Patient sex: M
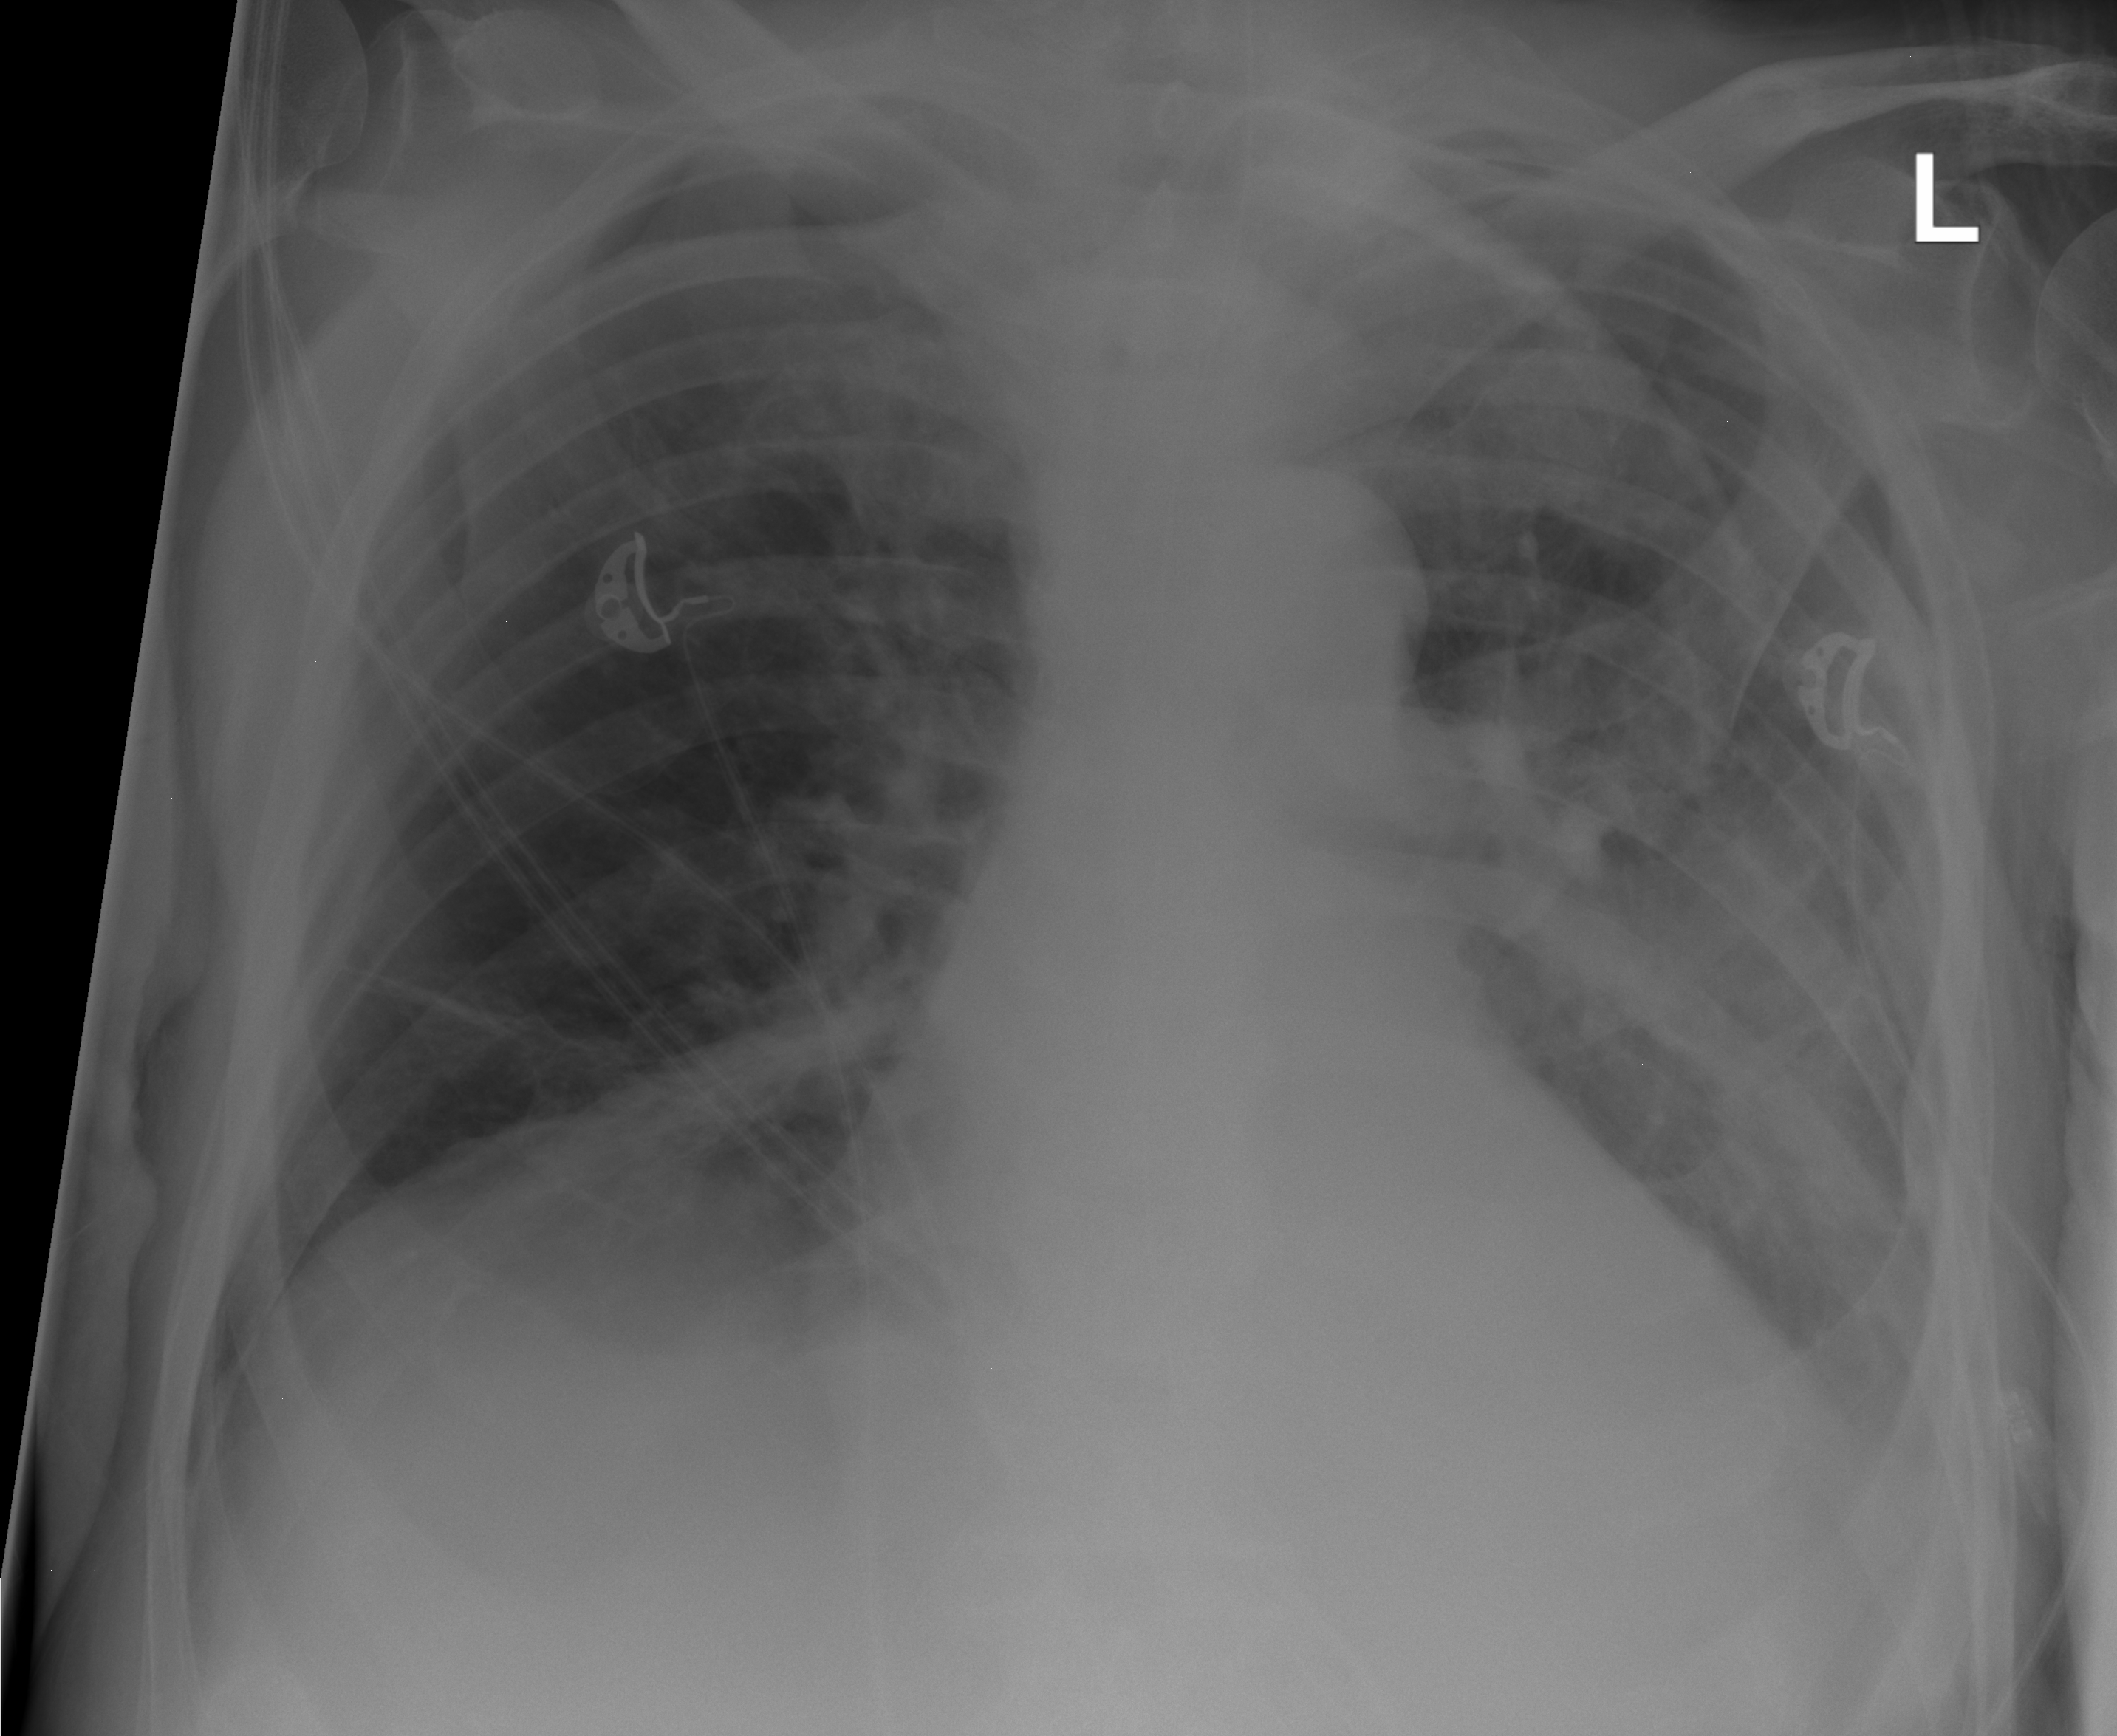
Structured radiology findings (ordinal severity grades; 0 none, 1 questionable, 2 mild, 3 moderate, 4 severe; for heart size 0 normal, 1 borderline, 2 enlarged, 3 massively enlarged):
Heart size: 2
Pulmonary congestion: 0
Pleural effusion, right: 2
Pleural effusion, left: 3
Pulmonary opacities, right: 2
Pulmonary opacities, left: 2
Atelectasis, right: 2
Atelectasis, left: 2